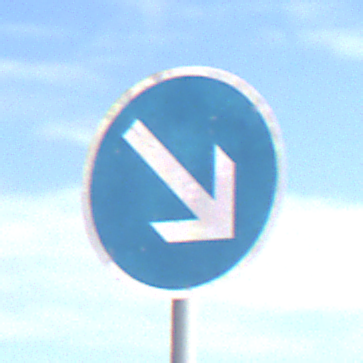
Verkehrszeichen: VorgeschriebeneVorbeifahrtRechts
Umgebung: Outdoor, Nature
Tageszeit: Midday
Wetter: PartlyCloudy
Licht: Natural
Jahreszeit: NotSpecified
Kontrast: MediumContrast